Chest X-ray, AP view. Patient: 13 years old, sex M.
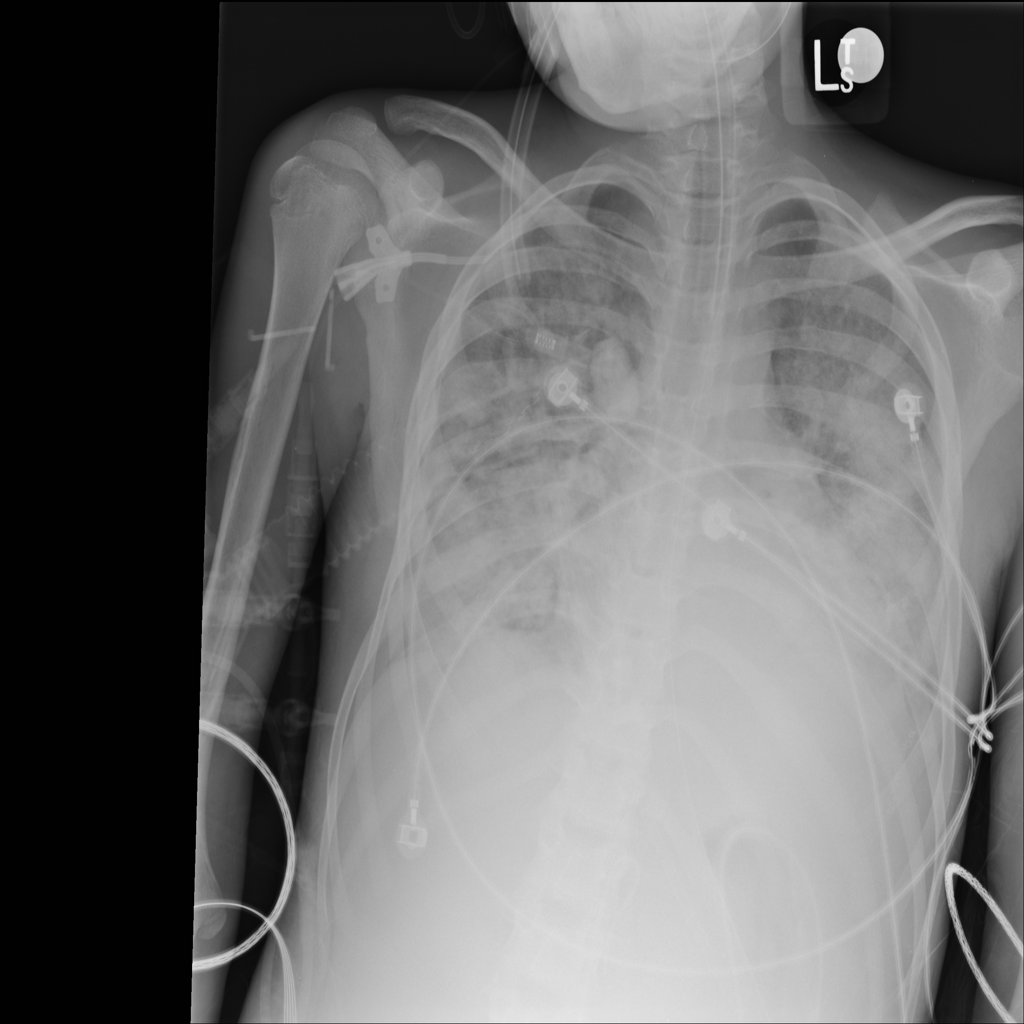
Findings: Infiltration, Nodule